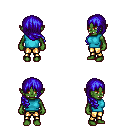
a pixel art fantasy rpg character, female body template, orc, green skin, teal sleeveless shirt, gold greaves, blue right-swept hairstyle, four views (front, back, left, right), 2x2 character sprite sheet, small pixel art, hard edges, no anti-aliasing